Platform: macOS
Application: Chrome
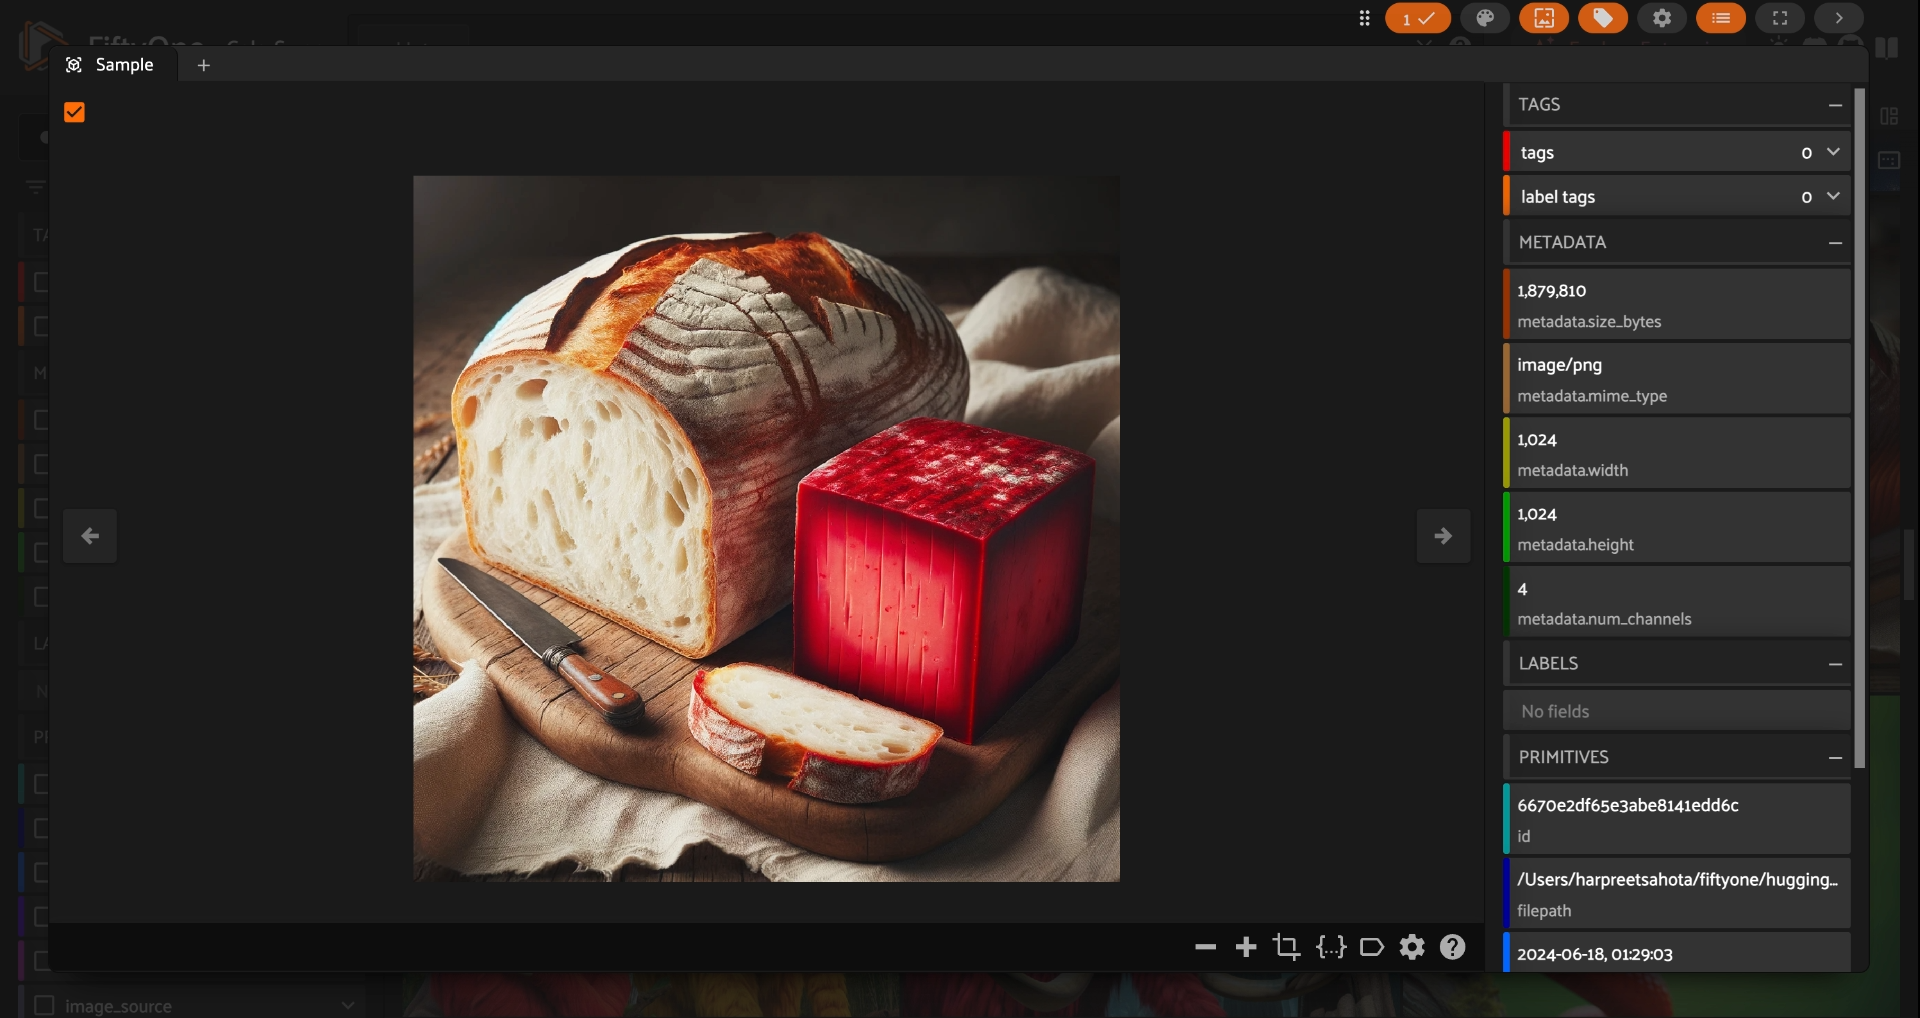
task_description: Zoom out the modal
action_type: click
element_info: Icon

task_description: Zoom in the modal
action_type: click
element_info: Icon

task_description: Crop to the content in the modal
action_type: click
element_info: Icon

task_description: Display the help window
action_type: click
element_info: Icon

task_description: Sort samples by similarity to this sample
action_type: click
element_info: Icon

task_description: Enter full screen mode
action_type: click
element_info: Icon

task_description: Hide the sidebar
action_type: click
element_info: Icon

task_description: Minimize the metadata group in the sidebar
action_type: click
element_info: Icon

task_description: Add a tag to this sample
action_type: click
element_info: Icon